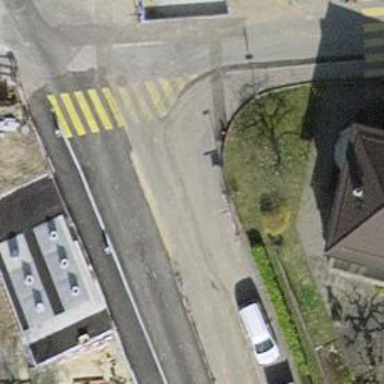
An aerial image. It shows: Motorcycle parking facility.